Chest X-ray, PA view. Patient: 46 years old, sex F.
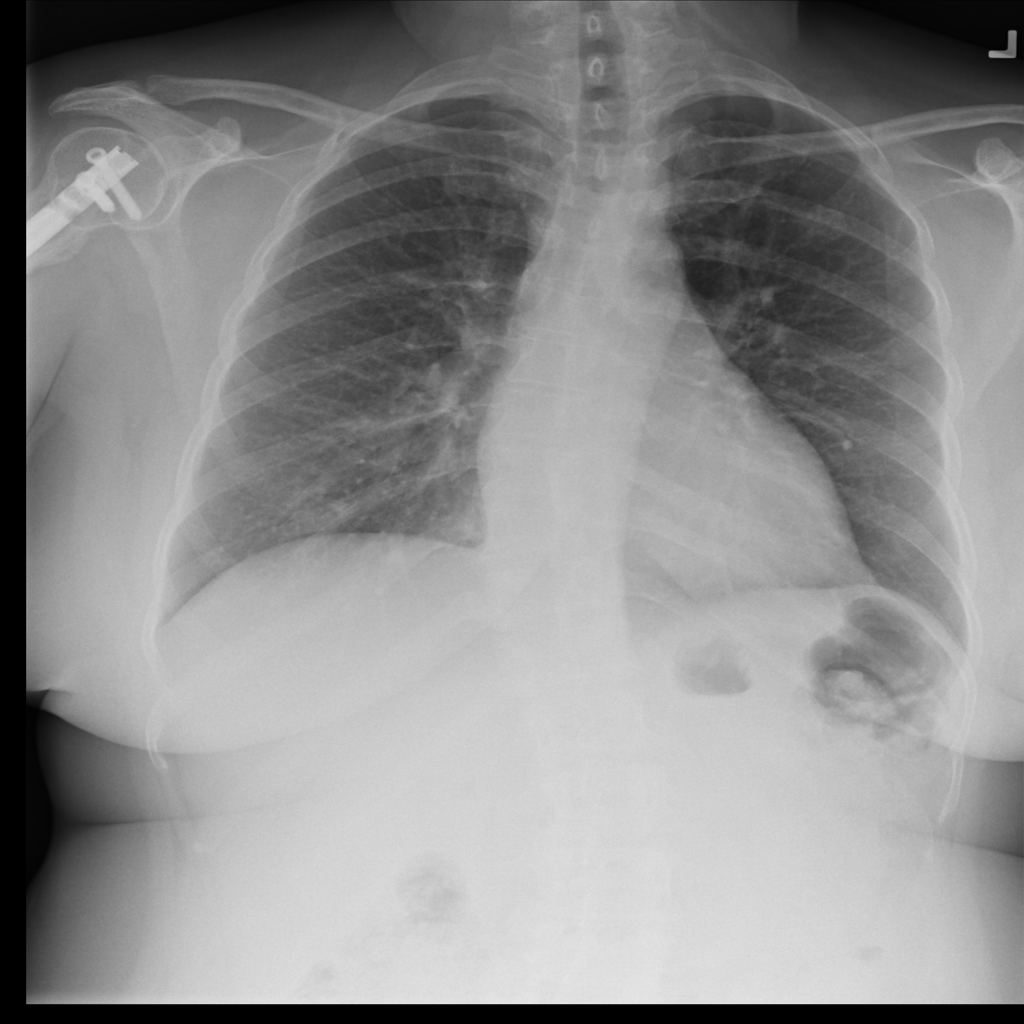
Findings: Atelectasis, Infiltration